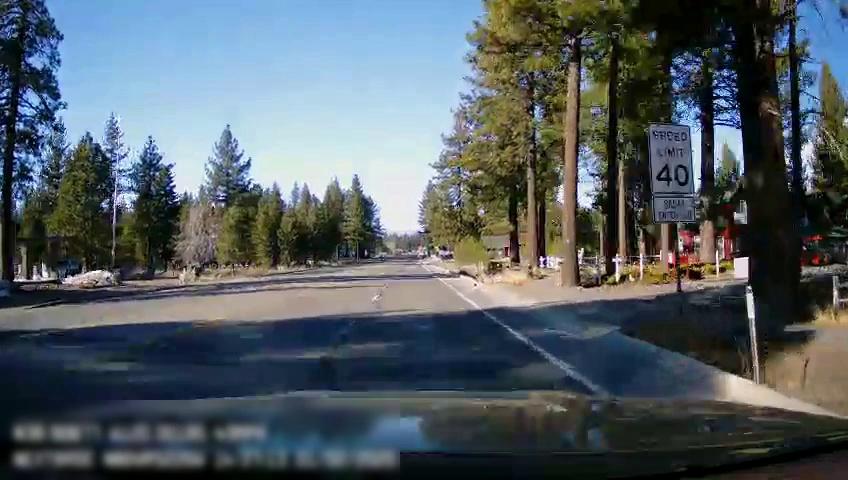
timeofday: Day
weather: Sunny
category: Drivable Space
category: Lanes | Opposite Lane
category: Lanes | Current Lane
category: Lanes | Current Lane
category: Lanes | Current Lane
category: Traffic | Signs